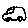
Label: car